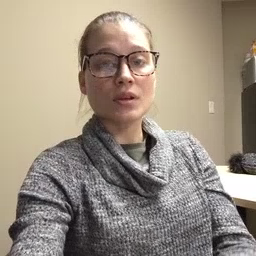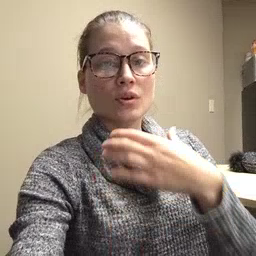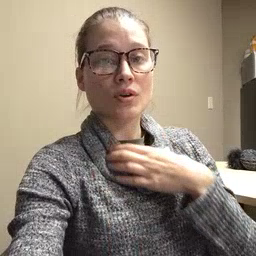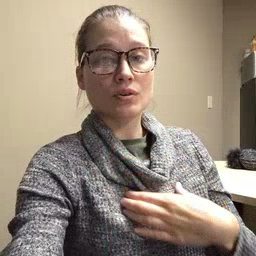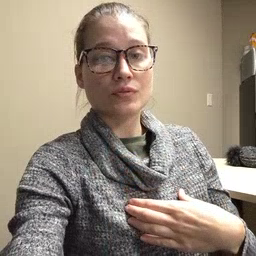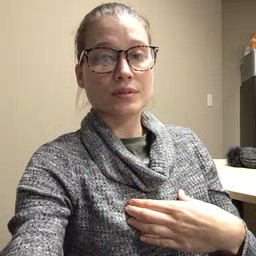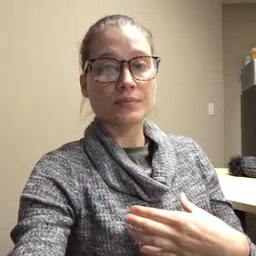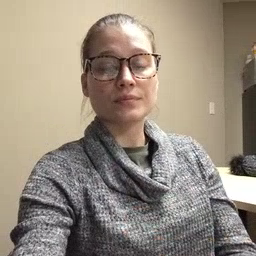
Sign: hungry